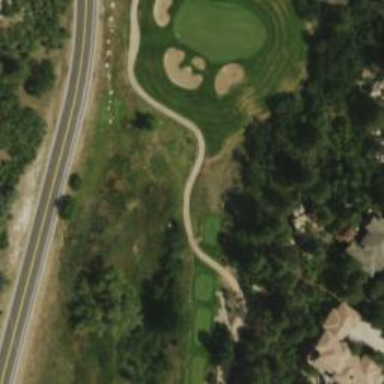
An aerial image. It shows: Path for both roads and golfers.